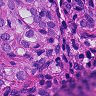
Metastatic tissue present: yes